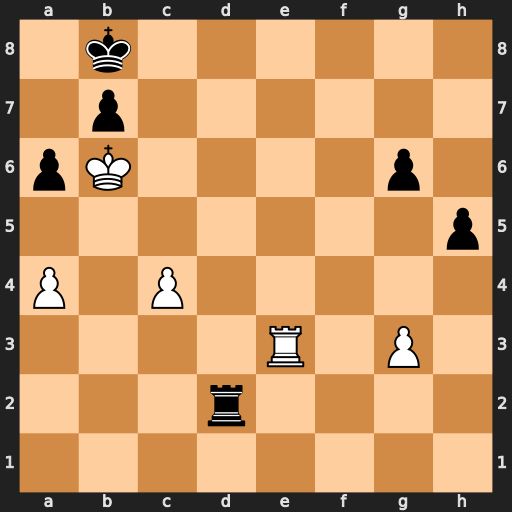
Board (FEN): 1k6/1p6/pK4p1/7p/P1P5/4R1P1/3r4/8
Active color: w
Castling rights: -
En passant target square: -
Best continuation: Re8+ Rd8 Rxd8#